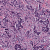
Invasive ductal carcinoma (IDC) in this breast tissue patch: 1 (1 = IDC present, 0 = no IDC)